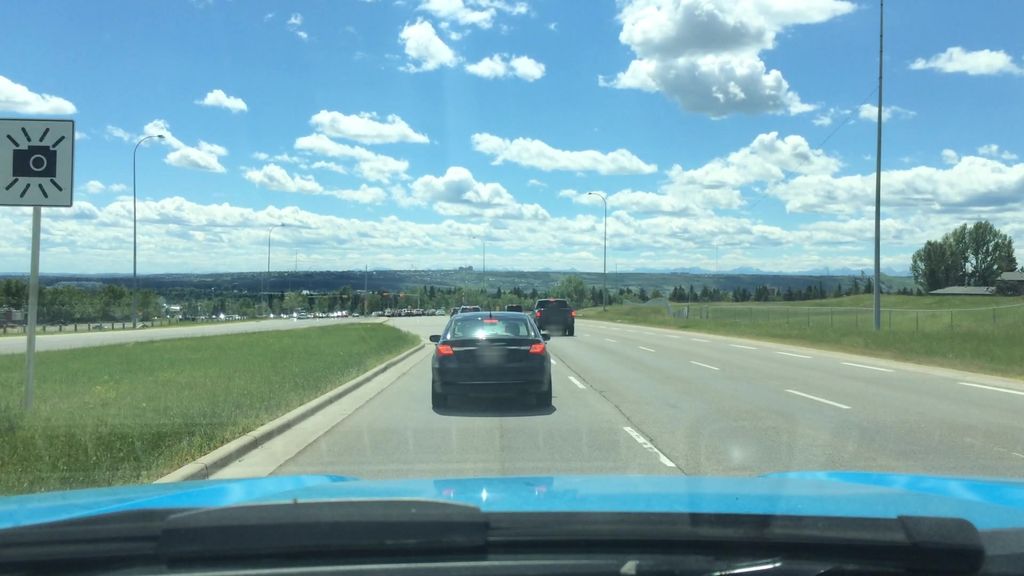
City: calgary